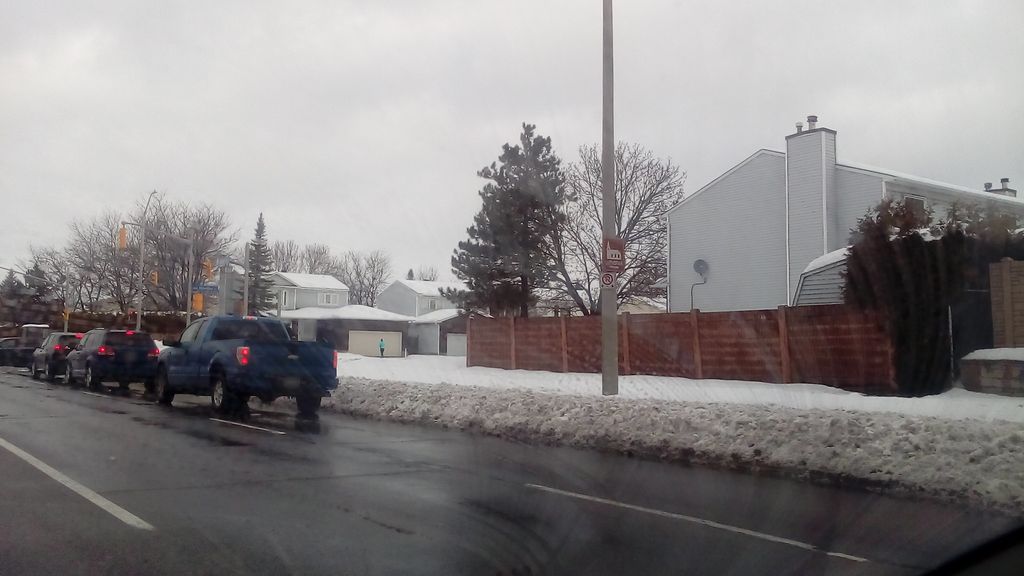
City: ottawa-gatineau